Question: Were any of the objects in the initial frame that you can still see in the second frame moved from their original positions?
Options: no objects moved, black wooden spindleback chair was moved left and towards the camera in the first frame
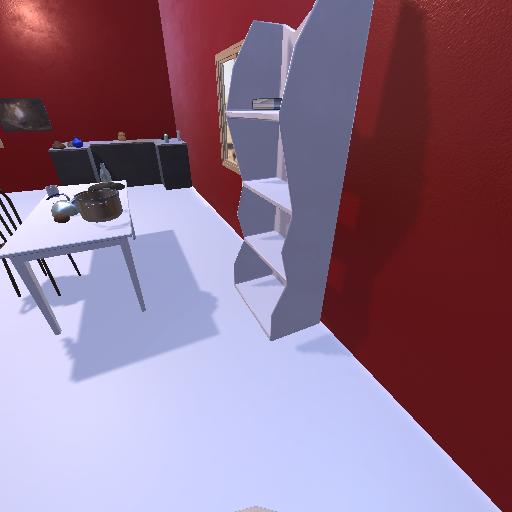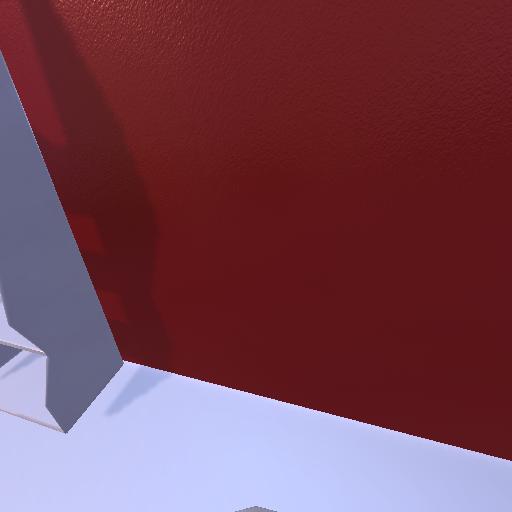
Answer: no objects moved